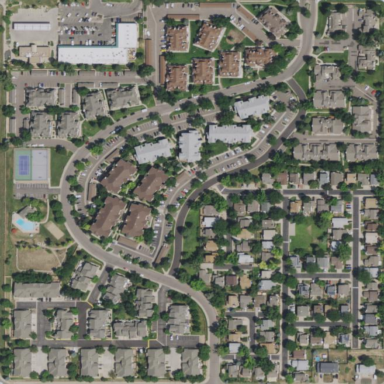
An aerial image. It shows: Neighborhood.